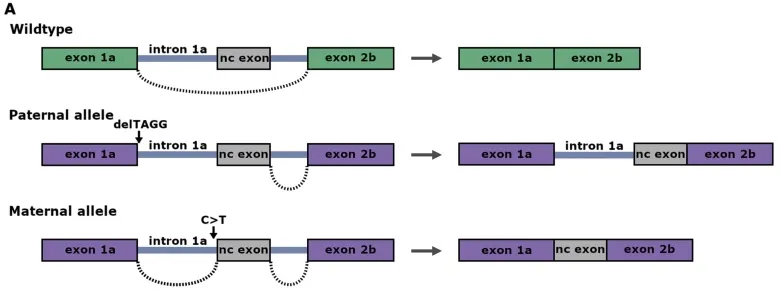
(A) A schematic representation of the effect of the TPM3 variants on pre-mRNA splicing.
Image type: chart (chart)